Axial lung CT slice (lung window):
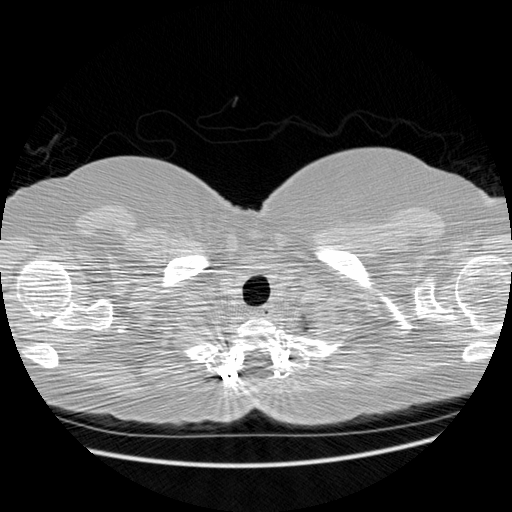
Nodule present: no